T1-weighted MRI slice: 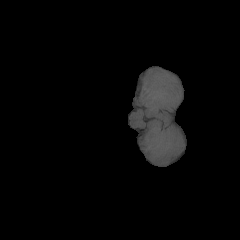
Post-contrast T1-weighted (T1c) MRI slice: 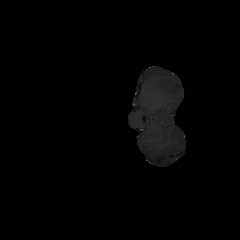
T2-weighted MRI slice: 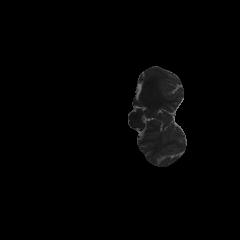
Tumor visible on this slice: no